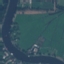
Land use / land cover: River